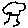
Label: tree